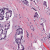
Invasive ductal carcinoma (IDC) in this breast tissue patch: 1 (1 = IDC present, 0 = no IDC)